Interaction volume radius: 5 \u00c5
Interaction volume height: 25 \u00c5
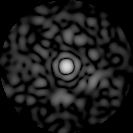
Disorder parameter: 0.8454